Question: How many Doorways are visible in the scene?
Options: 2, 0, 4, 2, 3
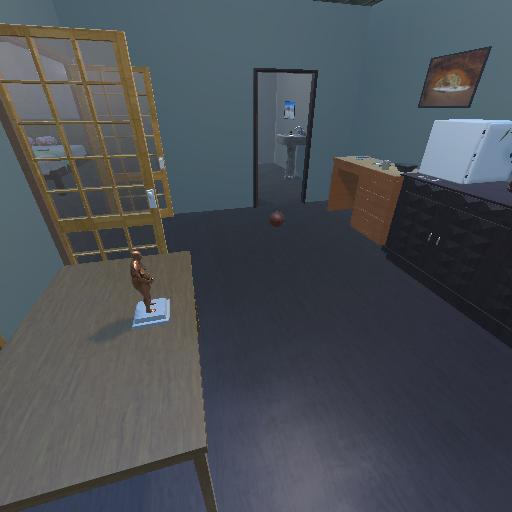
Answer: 2